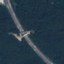
Land use / land cover: Highway